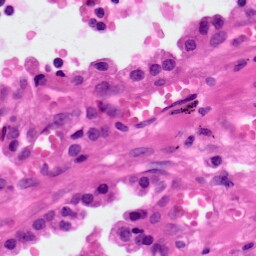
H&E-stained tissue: Lung